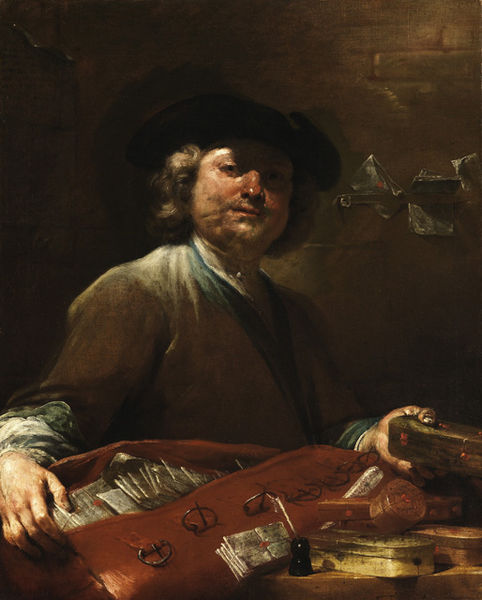
Titel: Der Briefträger
Künstler: Giuseppe Maria Crespi
Standort: Karlsruhe
Institution: Staatliche Kunsthalle Karlsruhe
Schlagwörter: dunkel, feder, gemälde, hand, mann, rubens, schatten, grün, braun, bunt, finger, holz, hut, licht, nase, tisch, tische, weiss, rot, malerei, bart, hemd, jacke, kappe, mütze, schnurrbart, wand, augen, barock, gesicht, kragen, rembrandt, steine, trauer, ärmel, holland, hände, niederlande, portrait, porträt, haare, händler, kinn, locke, locken, stilleben, papier, schachteln, bündel, mauer, farbe, beleuchtung, ernst, glanz, maler, metall, lichteinfall, rüschen, zeigen, weste, geschlossen, spiel, schnalle, hell dunkel, fugen, tusche, haken, dose, ringe, geld, barrett, selbstbildnis, kiste, schachtel, stempel, beutel, tasche, gefässe, portrai, tinte, umschlag, kiel, barett, werkzeug, gefängnis, kerker, etui, mauern, brief, briefe, leder, lichtstimmung, schattenspiel, holländisch, schreiber, siegel, tintenfass, niederland, schatulle, pyramide, bote, kästchen, aufbewahrung, koffer, schnallen, post, pakete, nierderlande, rembrand, dosen, päckchen, postbote, schreibutensilien, schneider, holzkiste, wehmut, ledertasche, briefträger, rote nase, versiegelt, näher, schare, finger#, tintengls, irembrandt, briefträer, schackteln, aristikrat, erembrand